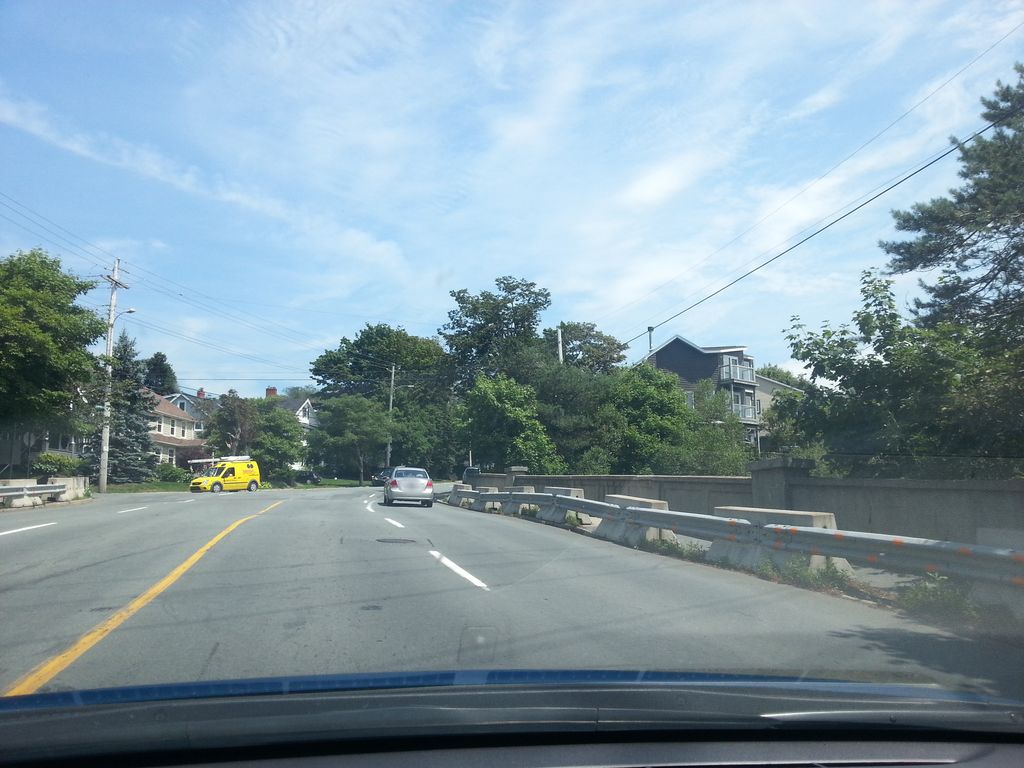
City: halifax